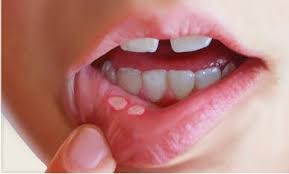
Condition: Mouth Ulcer